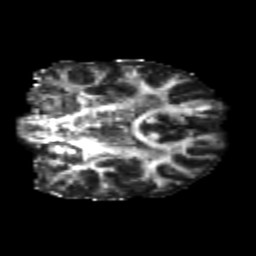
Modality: FA
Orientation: coronal
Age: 22
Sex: male
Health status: healthy
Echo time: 0.074 s